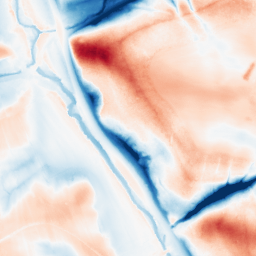
Category: classical
Decomposition family: gaussian_anisotropic
Decomposition parameters: sigma_x: 10
sigma_y: 20
Upsampling method: bicubic
Upsampling parameters: scale: 4
Upsampling scale: 4